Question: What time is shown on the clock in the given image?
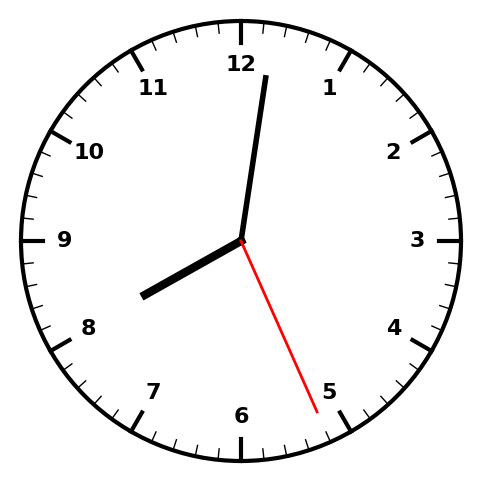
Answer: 08:01:26